Question: Please does anyone know if there's a way to make Graphviz's 'dot' program (note: not 'neato', although I'd also be somewhat interested in answers for that) auto-fit the width of nodes to accommodate the labels I specify? At the moment I have this
'''
digraph
{
node [shape=record];
n [label="This is a very long caption"];
}
'''
but the node ends up too small to accommodate the caption:

I found an option called 'fixedsize', which in theory I should be able to set to 'false' in order to make the nodes expand to fit their labels:
<URL>
Unfortunately, it doesn't work, as this gives me the same result:
'''
digraph
{
node [shape=record, fixedsize=false];
n [label="This is a very long caption"];
}
'''
Any ideas please?
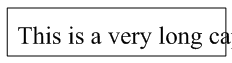
Answer: The node label width in your example actually auto-fit when using 'dot'.
'fixedsize=false' (default) any given value for <URL> however should yield the given value for width if the output format is dot:
> Note also that, if the output format is dot, the value given to width
will be the final value.
There may be a problem with your version of graphviz - did you try using a recent version?